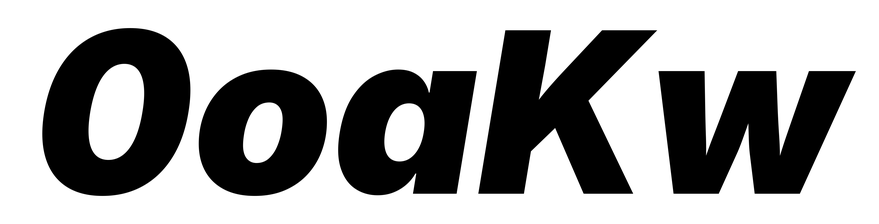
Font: Inter-Italic_Black_Italic